Question: 401 Invalid response: This seems to be a reasonably common issue judging by the Google search responses, but unfortunately none of those have helped me to resolve my issue fully.
I have a web page which requires a Google based login, and then selects data from a fusion table. During the login process I check that the user has the appropriate access to the fusion table, so I know that the login has worked and that they are a valid user allowed to edit that table (shared to specific people). I also check that the token received is valid. So for each successful login I know that they have permission to access the table (it has been shared with them), and a valid token (they have signed in).
As this is a JavaScript app there is no Refresh Token, just the access token (online access). The prompt does say offline access but I think this is just a Google default thing. , which resolved another 401 error that some users (not the same ones unfortunately) had (from <URL>. The request works fine in the Google Oauth developers console.
Most users can access it fine, but for users when they run the query to select data from the fusion table they always get a 401 error when the GET request is sent (shows up as 401 (Unathorized) in the console and 401: Invalid Credentials in the error returned). I cannot reproduce the problem on my machine however and am stuck as to why it is happening and what I can do next.
It is very difficult to remote to the users machine, and I cannot install software on it such as Fiddler to view the headers, hence the console logging.
I have attached an image of the users console with a failed request. The GET request looks the same on my machine (where it works fine). You can see that the Token is valid, they are logged in etc.

Here is a cut down version of the relevant code (sensitive information removed) and with extra debugging code in there like checkAuth, validateToken and handleAuthResult2:
'''
var clientId = 'my_client_id.apps.googleusercontent.com';
var ftTableID = 'fusiontableidstring';
var scopes = 'https://www.googleapis.com/auth/fusiontables https://www.googleapis.com/auth/drive.metadata.readonly https://www.googleapis.com/auth/userinfo.email';
var accessToken;
var email;
var name;
var params = {
'clientid': clientId,
'cookiepolicy': 'single_host_origin',
'scope': scopes,
'approvalprompt': 'force',
'include_granted_scopes': true,
'callback': handleAuthResult
};
gapi.auth.signIn(params);
//debug code
function validateToken() {
$.ajax({
url: 'https://www.googleapis.com/oauth2/v1/tokeninfo?access_token=' + accessToken,
data: null,
success: function(response){
console.log(response)
if (response.audience == clientId) {
console.log('Our token is valid....');
} else {
console.log(response.audience + ' not equal to ' + clientId);
}
},
error: function(error) {
console.log(error)
console.log('Our token is not valid....');
},
dataType: "jsonp"
});
}
function checkAuth() {
console.log("checking authorization");
gapi.auth.authorize(
{'client_id': clientId, 'scope': scopes, 'immediate': true},
handleAuthResult2);
}
function handleAuthResult2(authResult) {
if (authResult) { //result
console.log(authResult.status);
console.log(authResult);
if (authResult.error) {
reset();
gapi.auth.authorize(
{'client_id': clientId, 'scope': scopes, 'immediate': false},
handleAuthResult);
} else {
}
}
}
//end debug code
// Handle the results of the OAuth 2.0 flow.
function handleAuthResult(authResult) {
if (authResult) { //result
if (authResult.error) {
console.log(authResult.error);
reset();
} else {
//successfully signed in, requests can be sent (will automatically contain access token)
accessToken = authResult.access_token;
validateToken(); //debug only
//check who the user is
gapi.client.load('plus','v1').then(function() {
gapi.client.plus.people.get({
'userId': 'me'
}).then(function(res) {
var profile = res.result;
email = profile.emails[0].value;
name = profile.displayName;
document.getElementById("signinconfirmation").innerHTML = "You are signed in as " + email + "(" + name + ")" ;
//check permissions
}).then(function() {
gapi.client.load('drive', 'v2').then(function() {
gapi.client.drive.permissions.getIdForEmail({
'email': email,
}).then(function(resp) {
var userid = resp.result.id;
gapi.client.drive.permissions.get({
'fileId': ftTableID,
'permissionId': userid
}).then(function(resp2) {
if(resp2.status == 200) {
document.getElementById("signinconfirmation").innerHTML = "You are signed in as " + email + "(" + name + ") with correct permissions." ;
} else {
document.getElementById("signinconfirmation").innerHTML = name + " at " + email + " does not have the appropriate permissions to edit this table.";
}
},
function(reason) { //drive permissions failed
document.getElementById("signinconfirmation").innerHTML = name + " at " + email + " does not have the appropriate permissions to edit this table.";
});
});
});
});
});
}
}
}
// build the request to SELECT data from Fusion Table.
function selectData() {
var sqlValue = document.getElementById("searchvalue").value;
var matchCondition = "CONTAINS";
if (sqlValue.length == 0) {
alert('No value entered!')
} else {
//escape single quotes in sqlValue
sqlValue = sqlValue.replace(/'/g, "\'");
var sql = "SELECT ROWID, COUNTRY FROM " + ftTableID + " WHERE COUNTRY " + matchCondition + " '" + sqlValue + "' ORDER BY ADMINNAME";
query(sql, 'select-data-output');
};
}
// Send SQL query to Fusion Tables.
function query(query, element) {
var lowerCaseQuery = query.toLowerCase();
var path = '/fusiontables/v2/query';
var callback = function(element) {
//handle response depending on output element
return function(resp) {
if (resp.rows) {
createTable(resp, element);
} else {
//no rows returned
if (resp.error) {
var tableID = element;
clearTable(tableID);
var tableDiv = document.getElementById(tableParentDiv);
var tableElement = document.createElement('table');
tableElement.id = tableID;
if (resp.error.code) {
var errorText = "Error code: " + resp.error.code;
errorText += '
' + resp.error.message;
tableElement.innerHTML = errorText;
} else {
tableElement.innerHTML = "An unknown error occurred " + resp.error;
}
tableDiv.appendChild(tableElement);
if (resp.error.code == 401) {
checkAuth(); //debug only
}
} else {
alert("No results for that search. Check spelling and select from options.");
clearTable(element);
}
}
};
}
if (lowerCaseQuery.indexOf('select') != 0 &&
lowerCaseQuery.indexOf('show') != 0 &&
lowerCaseQuery.indexOf('describe') != 0) {
// is update query
var body = 'sql=' + encodeURIComponent(query);
runClientRequest({
path: path,
body: body,
headers: {
'Content-Type': 'application/x-www-form-urlencoded',
'Content-Length': body.length
},
method: 'POST'
}, callback(element));
} else {
runClientRequest({
path: path,
params: { 'sql': query }
}, callback(element));
}
}
// Execute the client request.
function runClientRequest(request, callback) {
var restRequest = gapi.client.request(request);
console.log("the restRequest is: " + JSON.stringify(restRequest));
restRequest.execute(callback);
}
'''
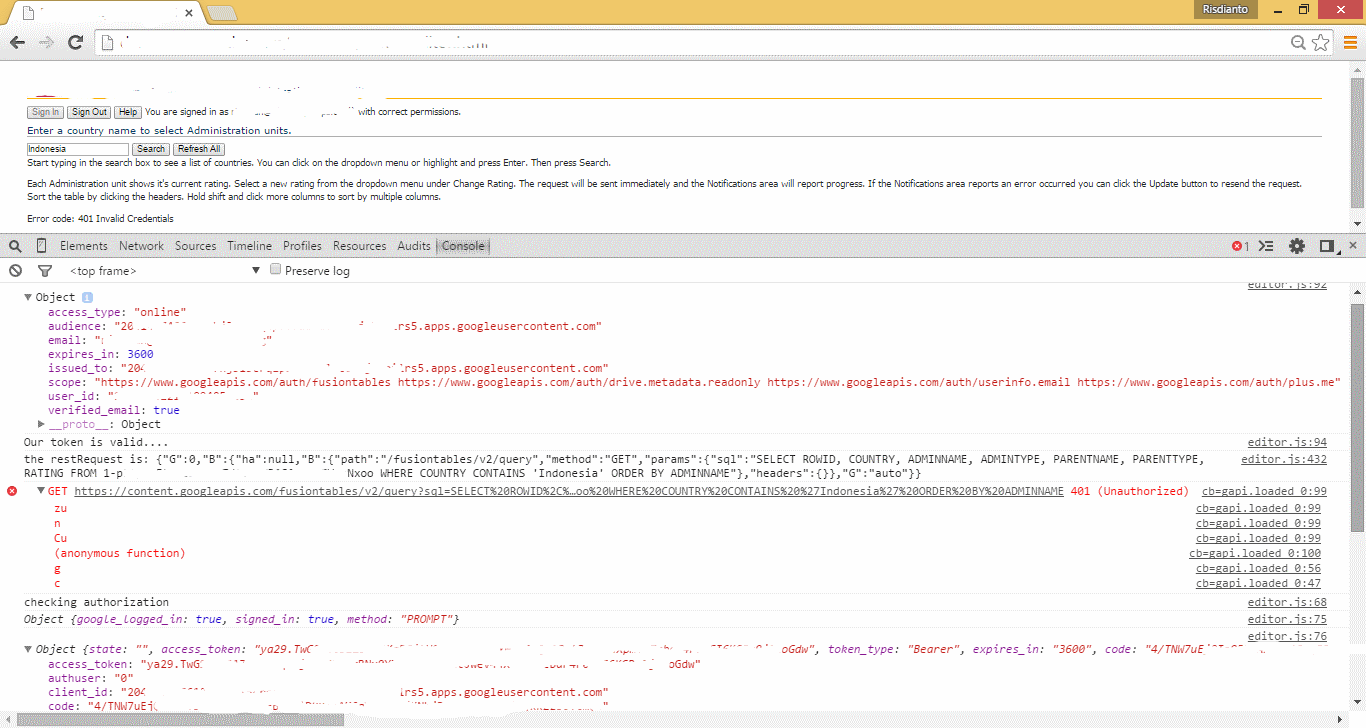
Answer: For posterity: The issue was not the OAuth process, it was a problem with the user not having the correct google apps domain permissions set. When the organization opened the fusion table service for the users subdomain, the error went away.